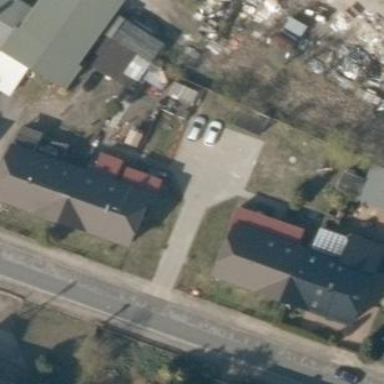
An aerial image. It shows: Terrace building.